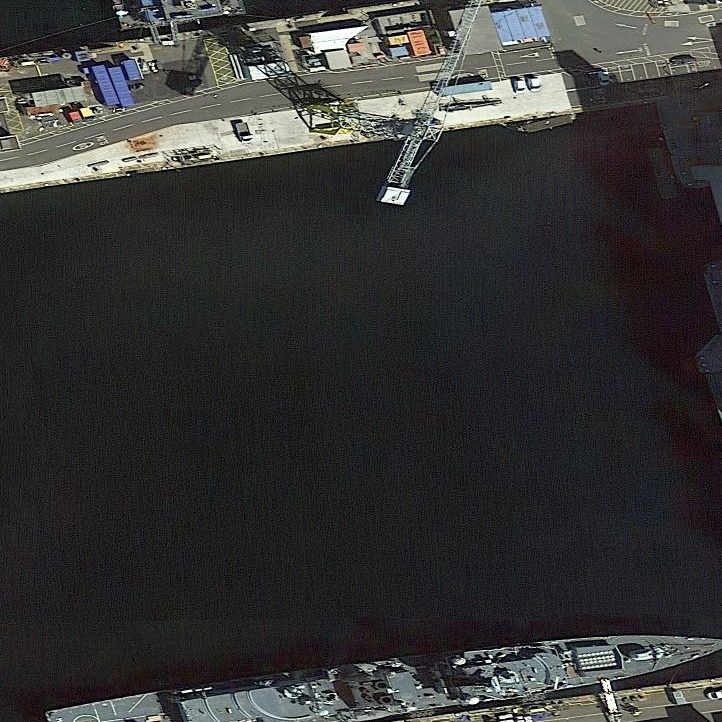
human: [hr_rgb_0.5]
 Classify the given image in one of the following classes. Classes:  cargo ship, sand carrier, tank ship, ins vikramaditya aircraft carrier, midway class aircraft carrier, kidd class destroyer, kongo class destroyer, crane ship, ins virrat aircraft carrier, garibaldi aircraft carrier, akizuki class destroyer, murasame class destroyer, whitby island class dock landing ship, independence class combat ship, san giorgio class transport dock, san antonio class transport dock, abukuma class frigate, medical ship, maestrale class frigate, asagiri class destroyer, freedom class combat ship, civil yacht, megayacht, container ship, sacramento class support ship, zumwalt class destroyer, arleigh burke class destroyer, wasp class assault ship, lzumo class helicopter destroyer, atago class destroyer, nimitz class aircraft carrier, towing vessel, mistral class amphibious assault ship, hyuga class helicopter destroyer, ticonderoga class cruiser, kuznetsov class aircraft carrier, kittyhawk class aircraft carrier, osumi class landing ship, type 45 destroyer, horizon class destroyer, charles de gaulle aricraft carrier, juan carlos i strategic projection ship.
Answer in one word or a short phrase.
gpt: Type 45 destroyer